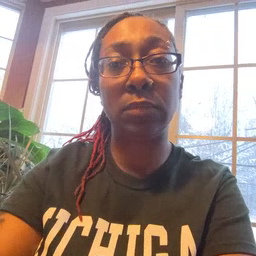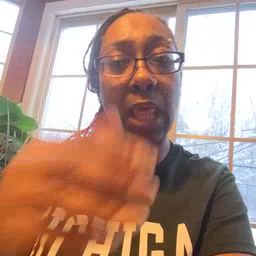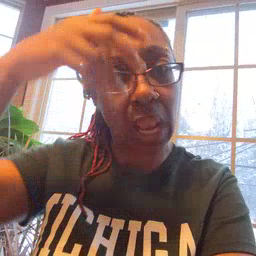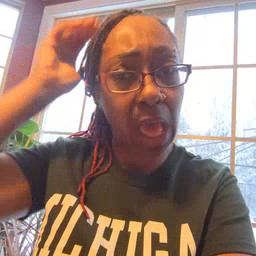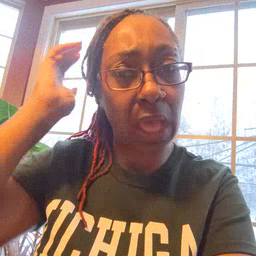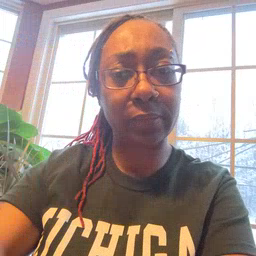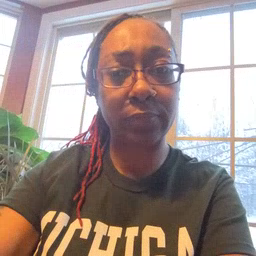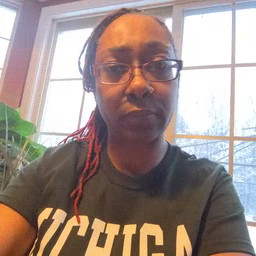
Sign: lion